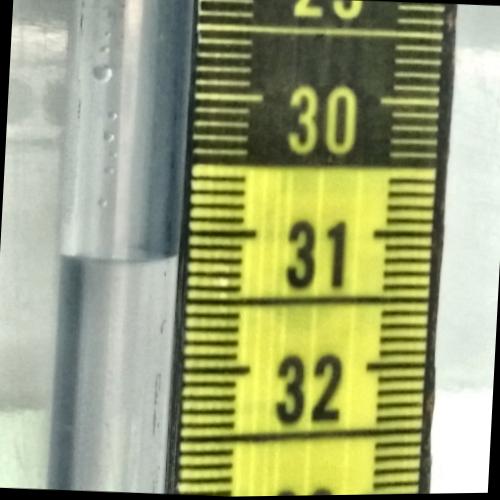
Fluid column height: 31.2 cm